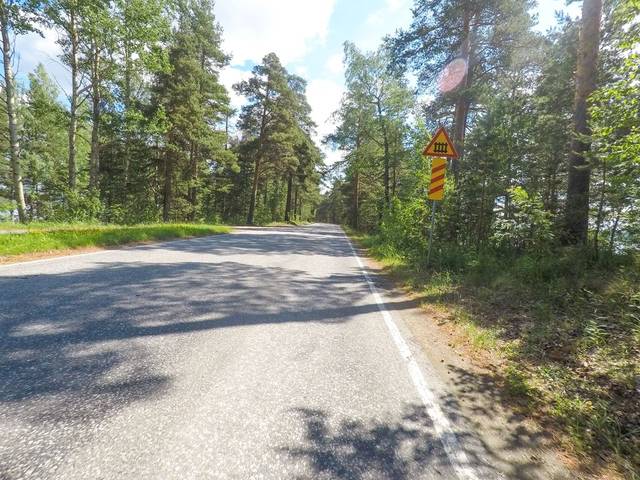
Region: Finland
Coordinates: 61.766, 29.367